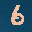
Label: 6